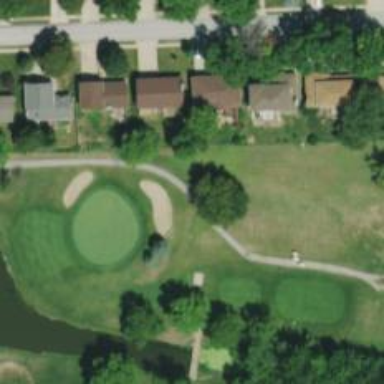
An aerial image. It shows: Well-maintained golf cart path.